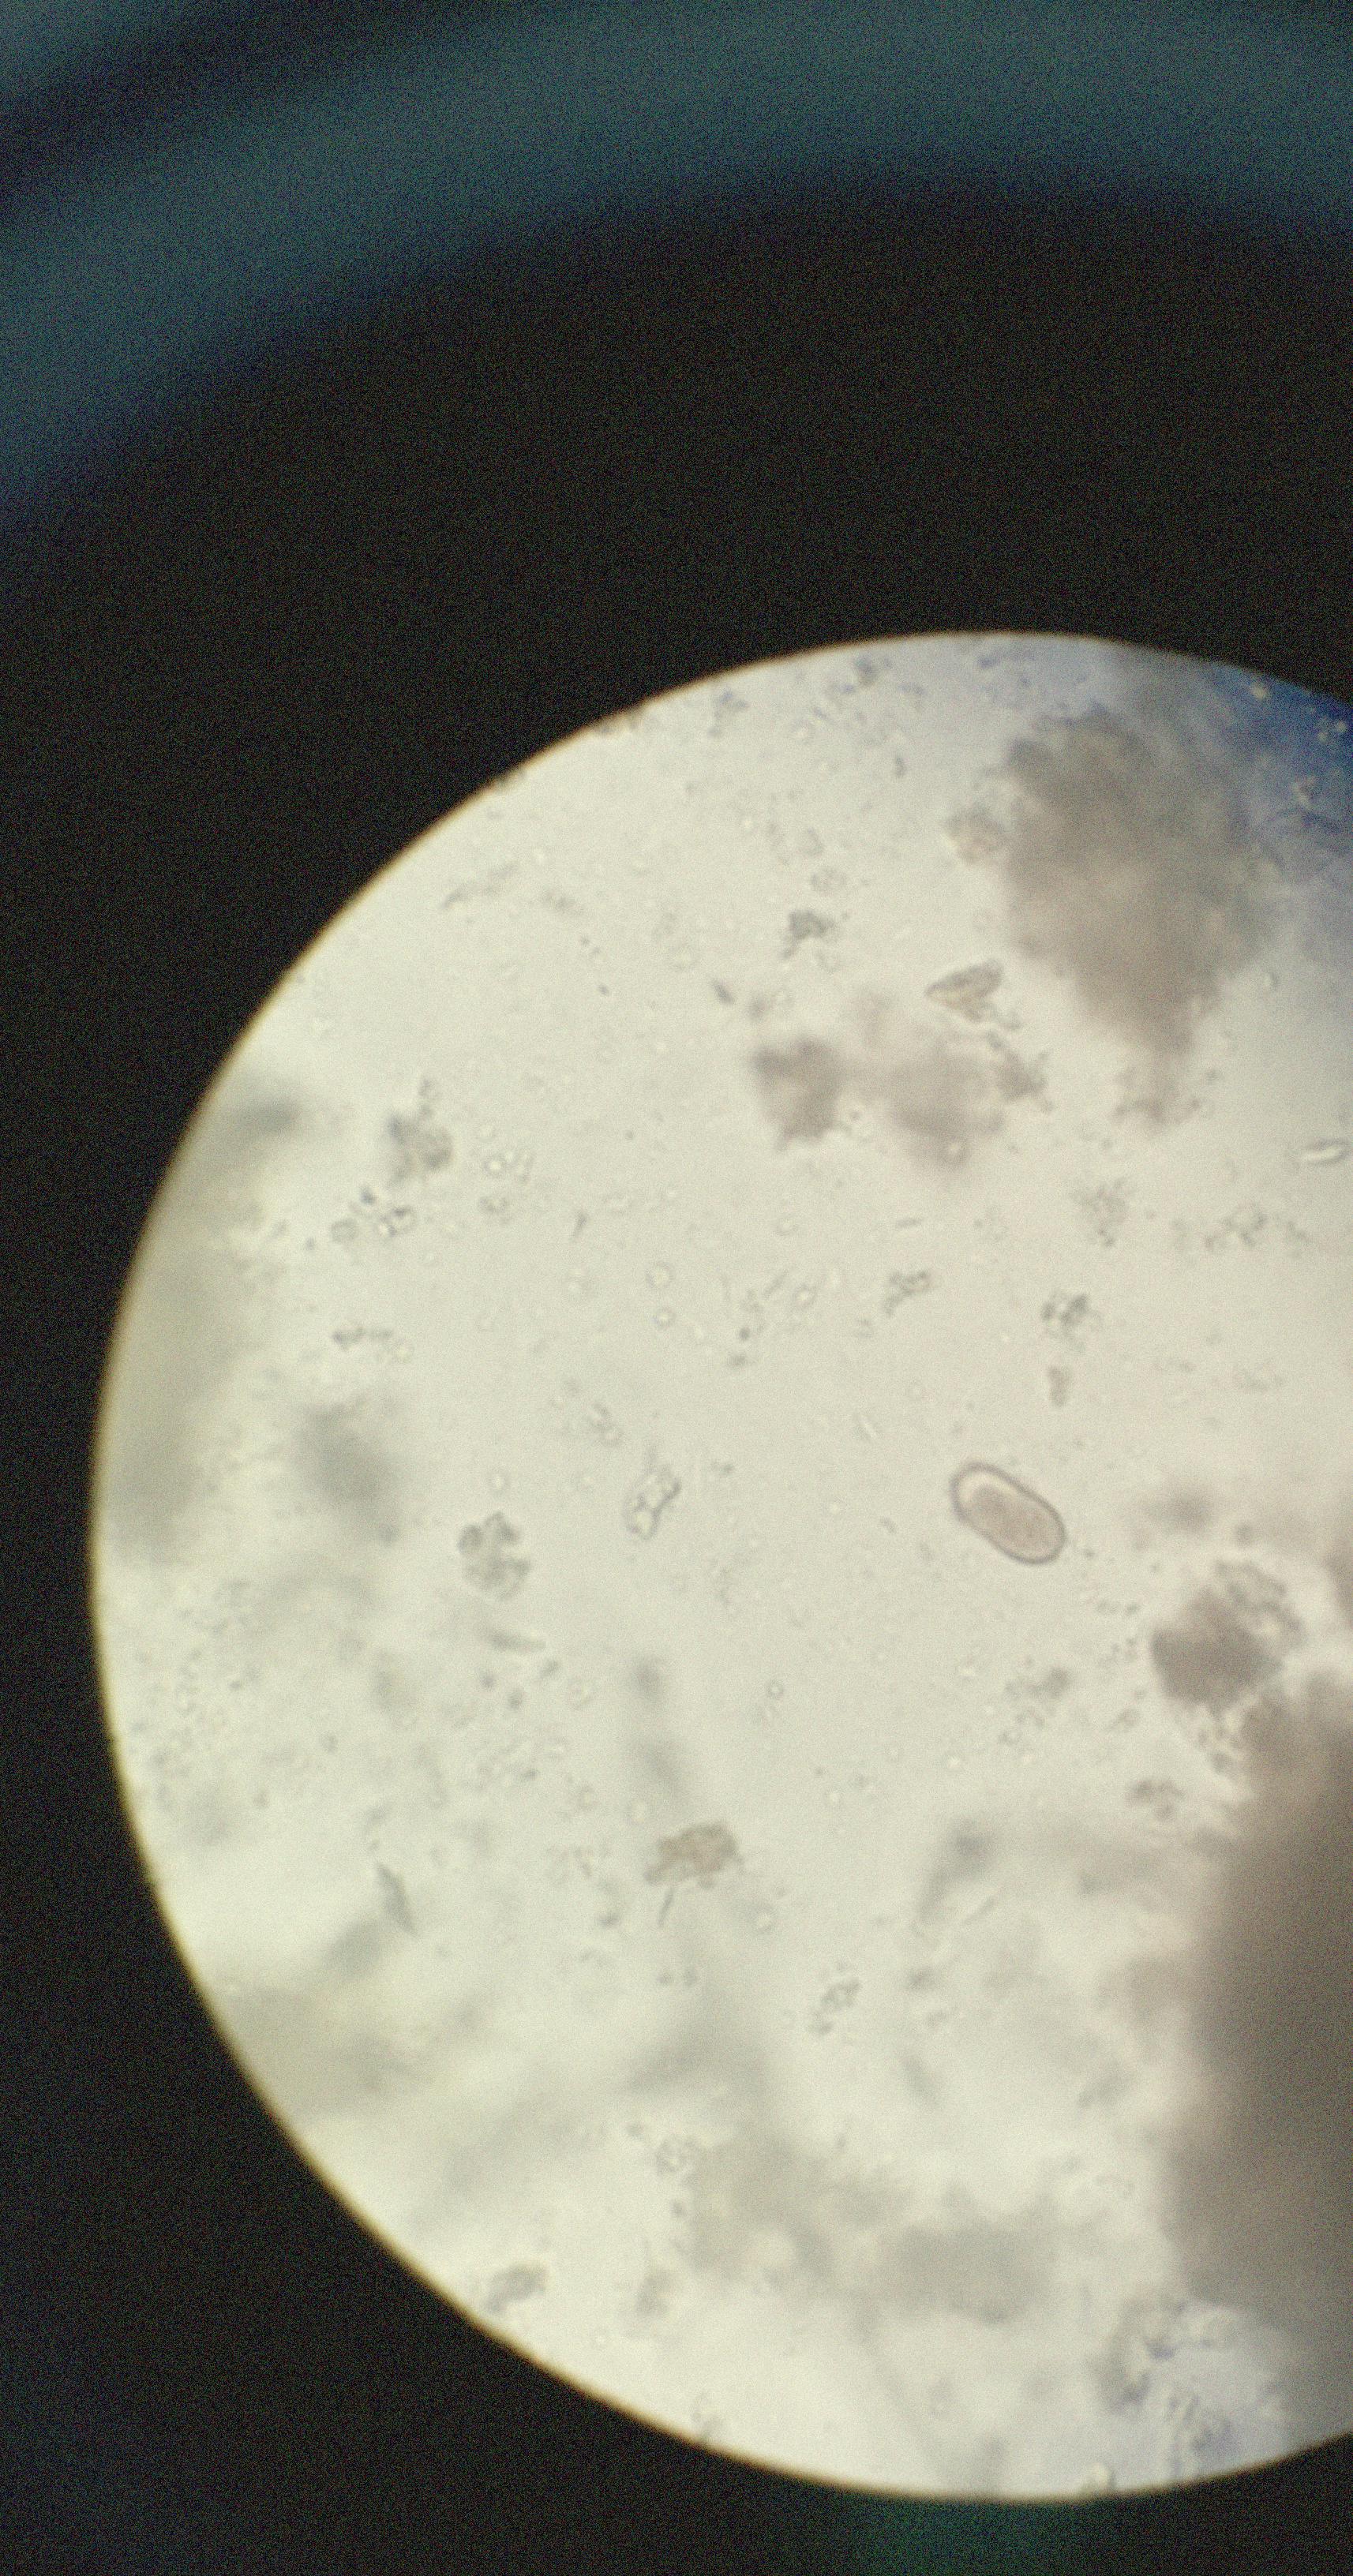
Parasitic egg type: Capillaria philippinensis